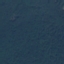
Land use / land cover class: Forest